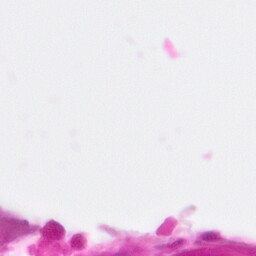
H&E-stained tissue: Pancreatic